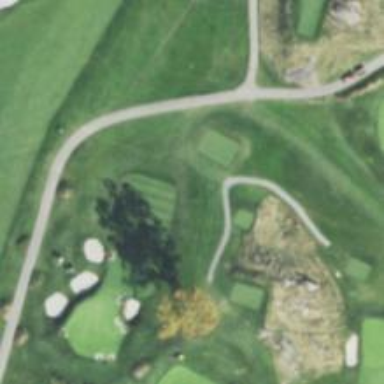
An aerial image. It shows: Footway that serves as golf path.